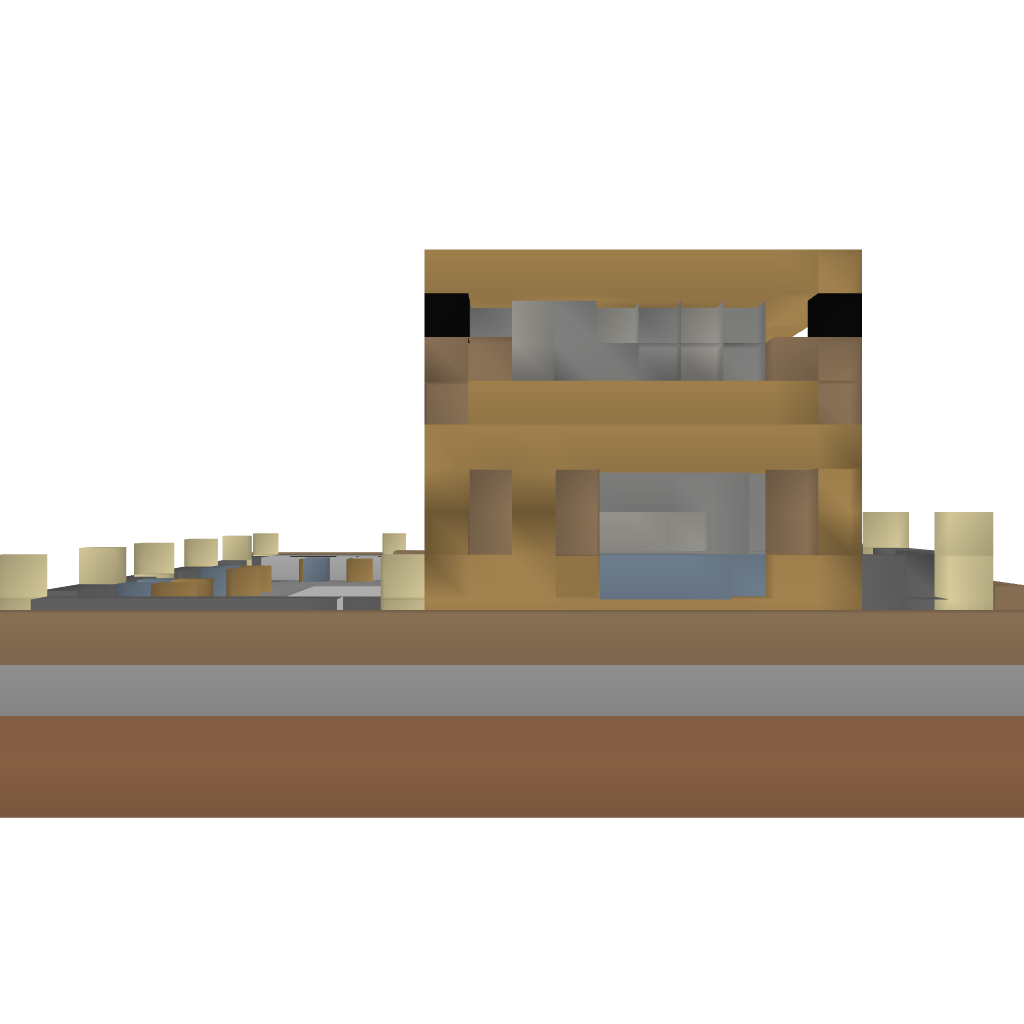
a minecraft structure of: Simple House 02